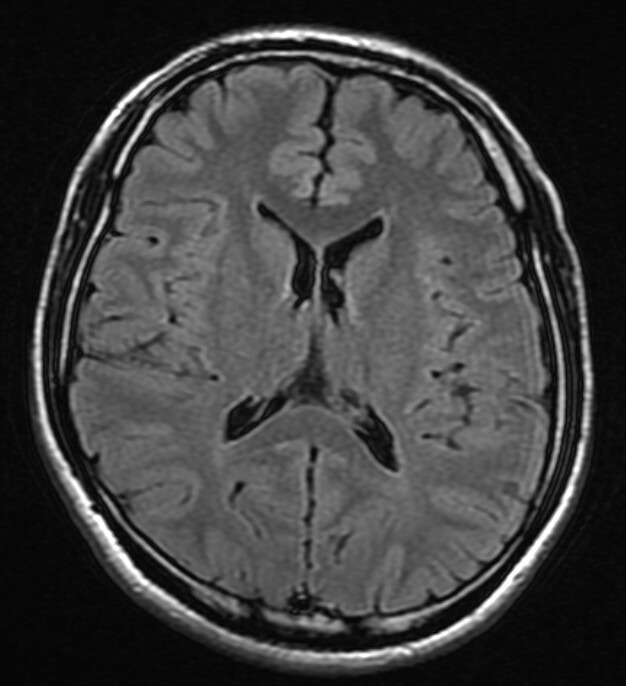
Label: notumor